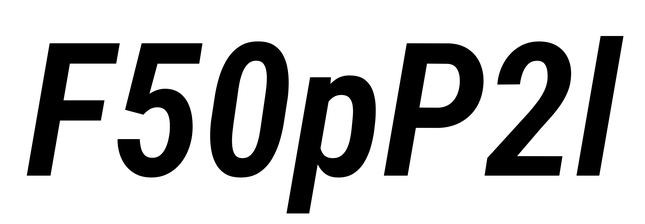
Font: Roboto-Italic_Condensed_SemiBold_Italic